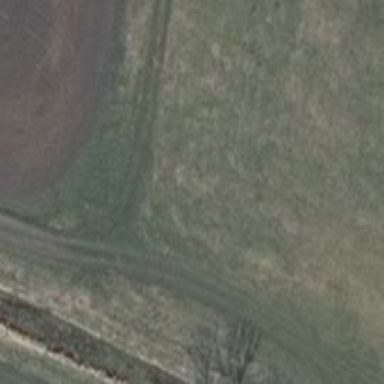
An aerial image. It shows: Track with grass surface. The track type is grade3.